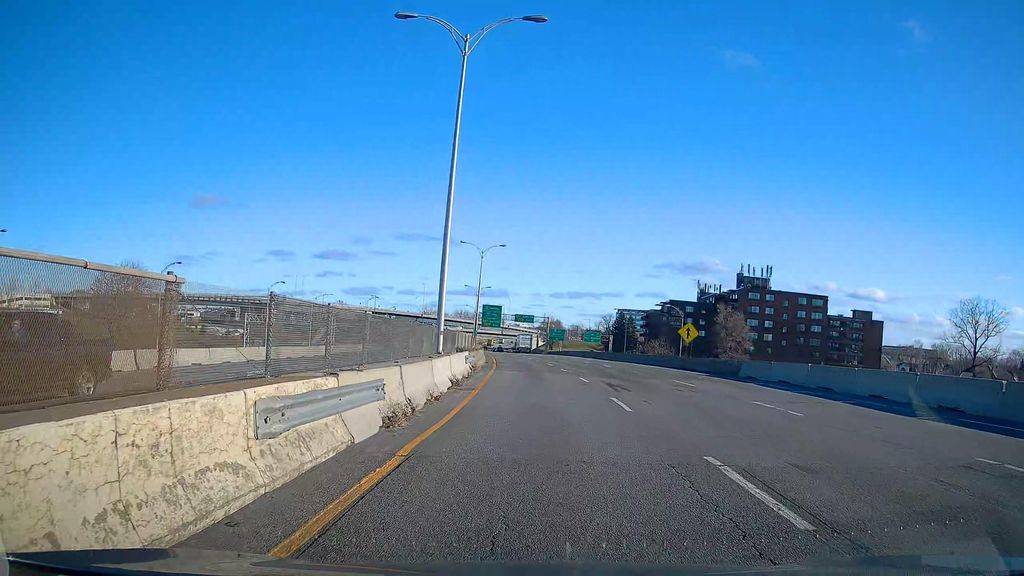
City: montreal